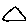
Label: triangle